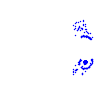
Particle: pion